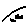
Label: line